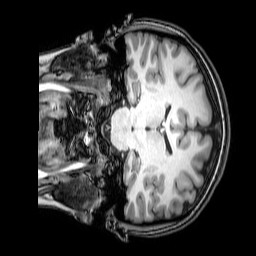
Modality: T1w
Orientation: coronal
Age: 18
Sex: female